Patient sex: M
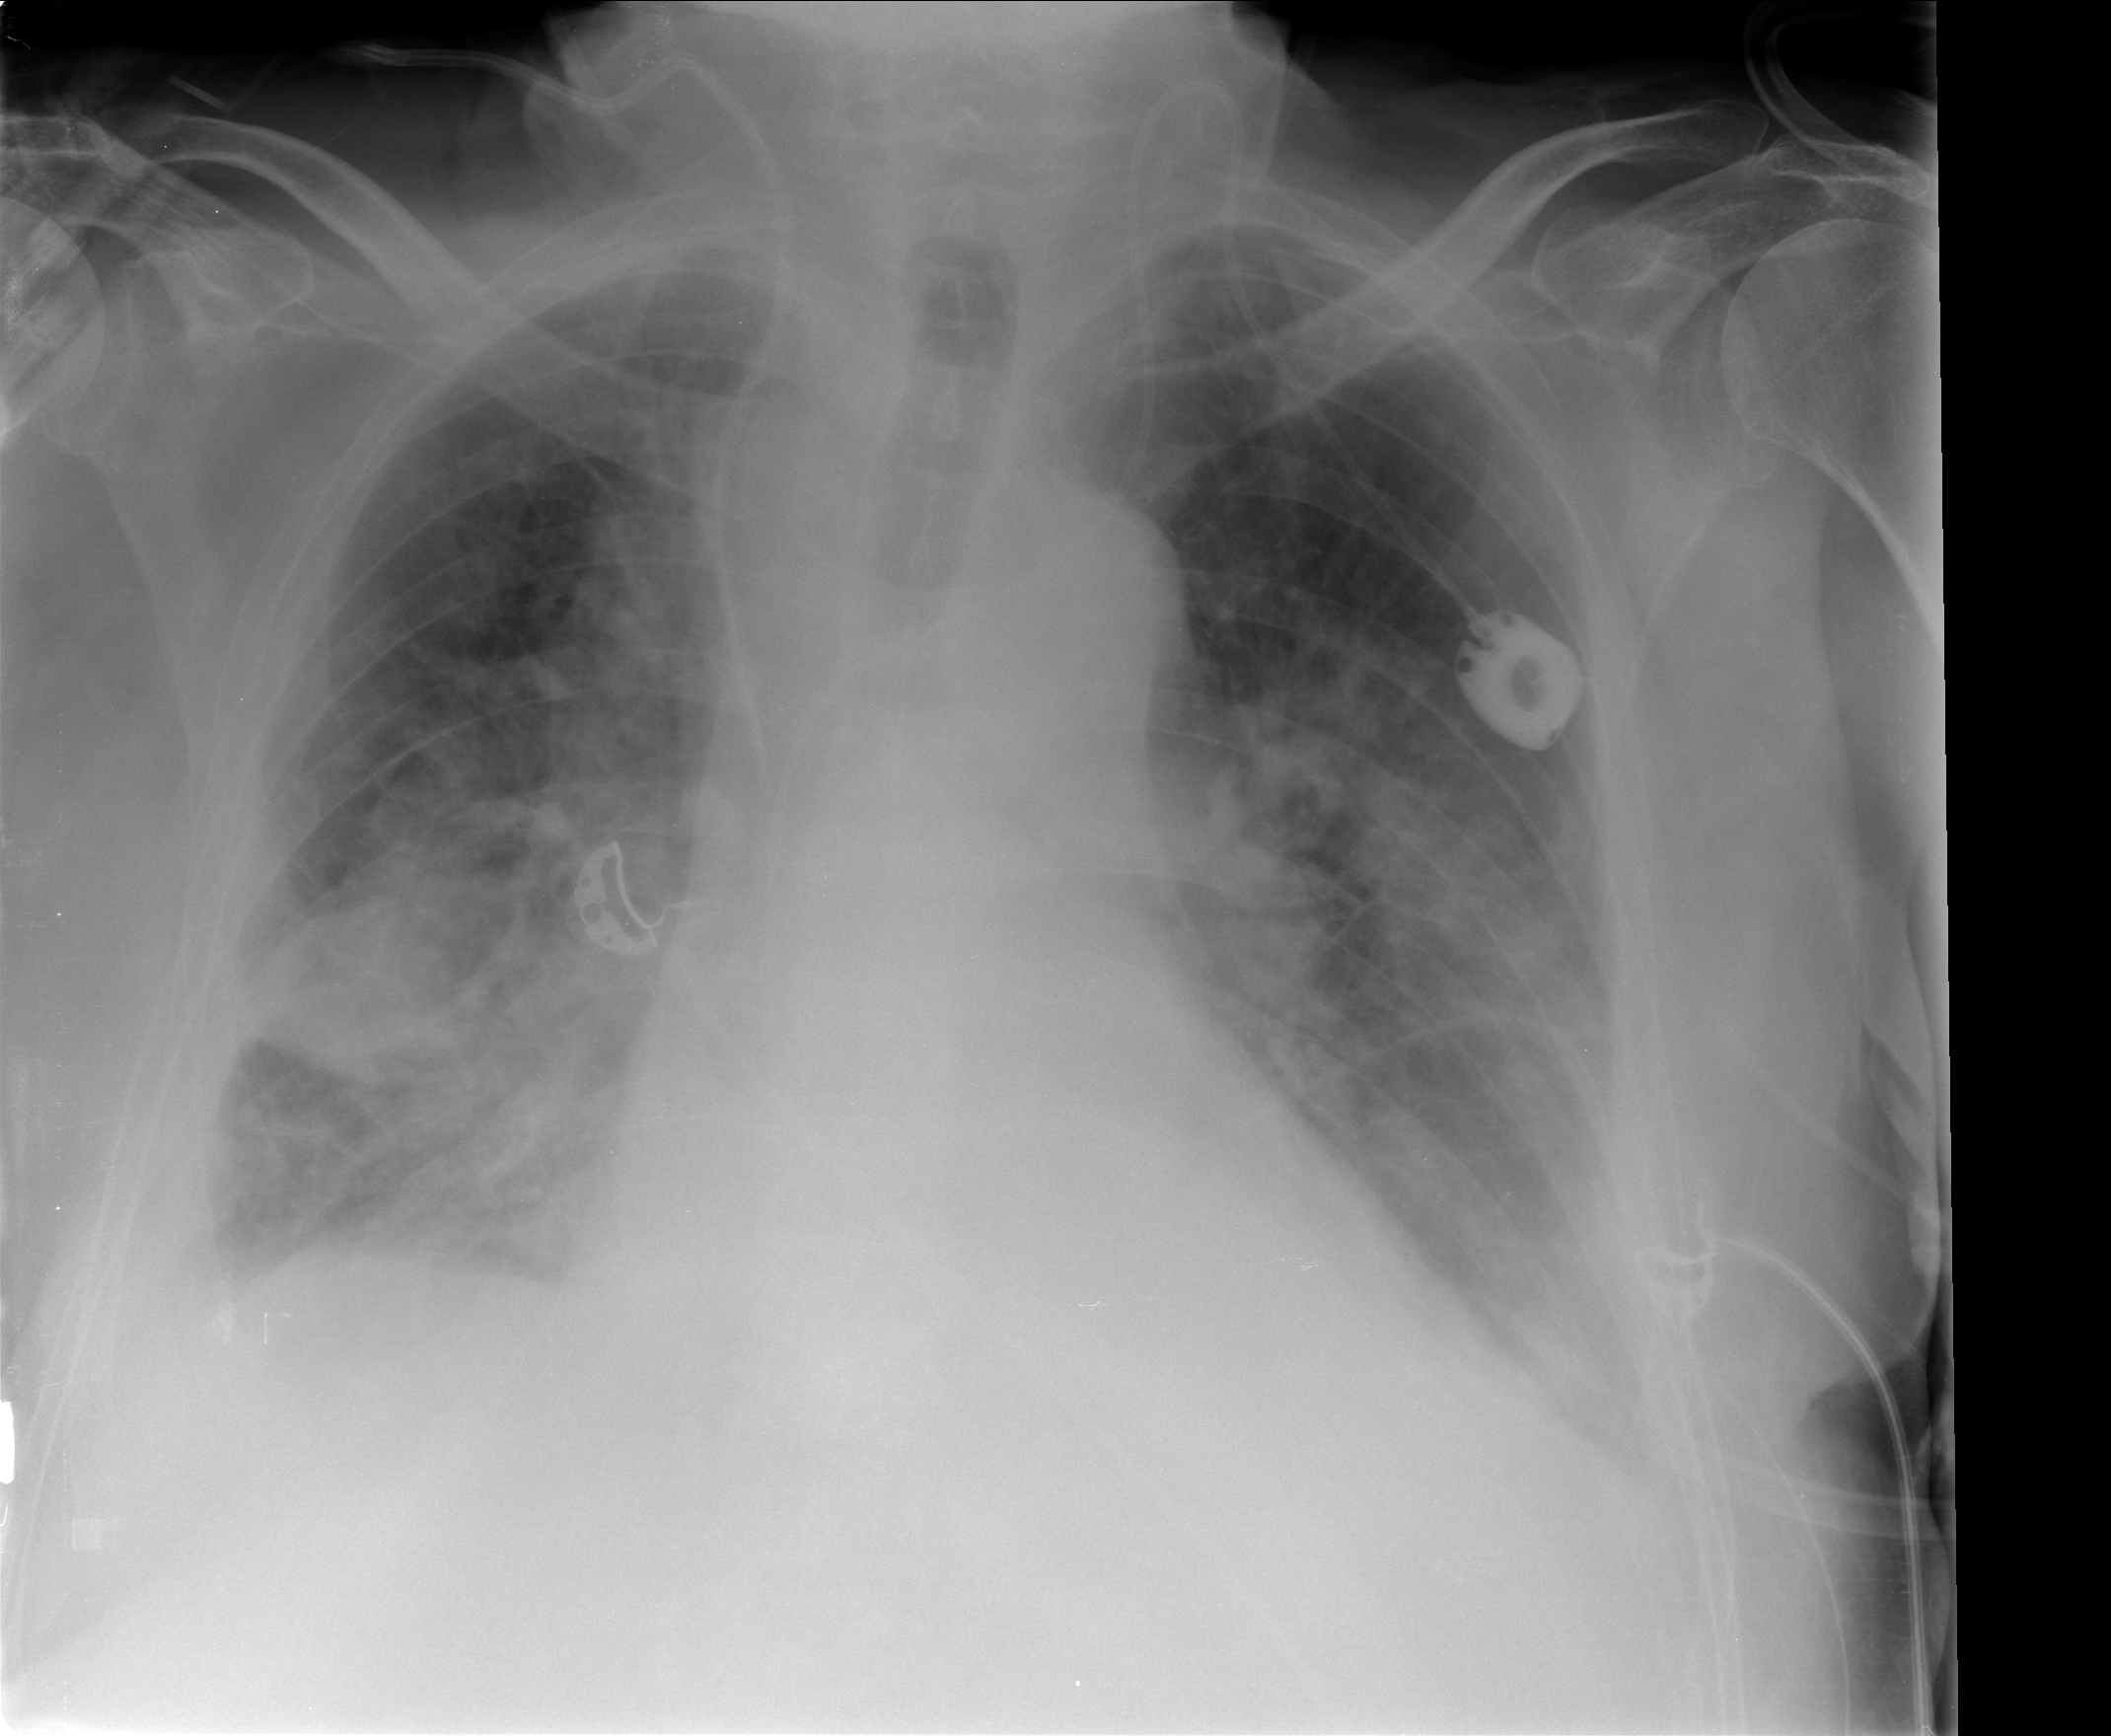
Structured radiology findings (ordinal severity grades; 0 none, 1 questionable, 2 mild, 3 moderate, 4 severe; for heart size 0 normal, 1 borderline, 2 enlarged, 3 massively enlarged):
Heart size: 2
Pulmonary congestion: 3
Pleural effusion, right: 2
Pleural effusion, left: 2
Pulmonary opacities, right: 1
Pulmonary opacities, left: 2
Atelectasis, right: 3
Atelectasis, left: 2